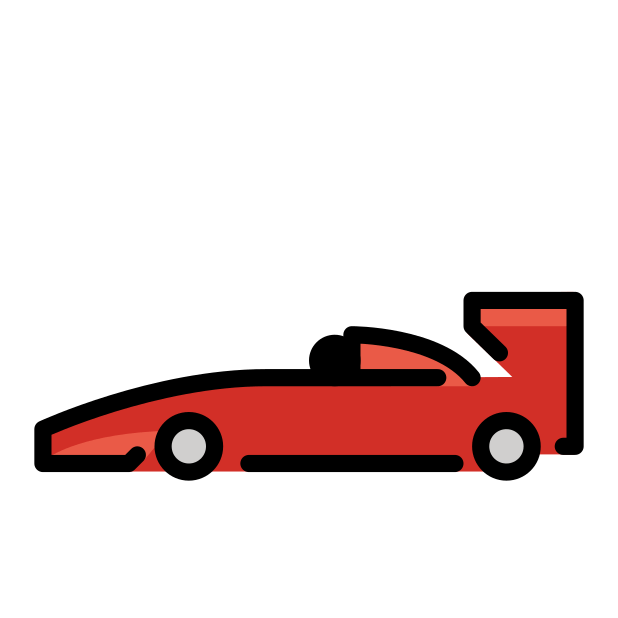
racing car